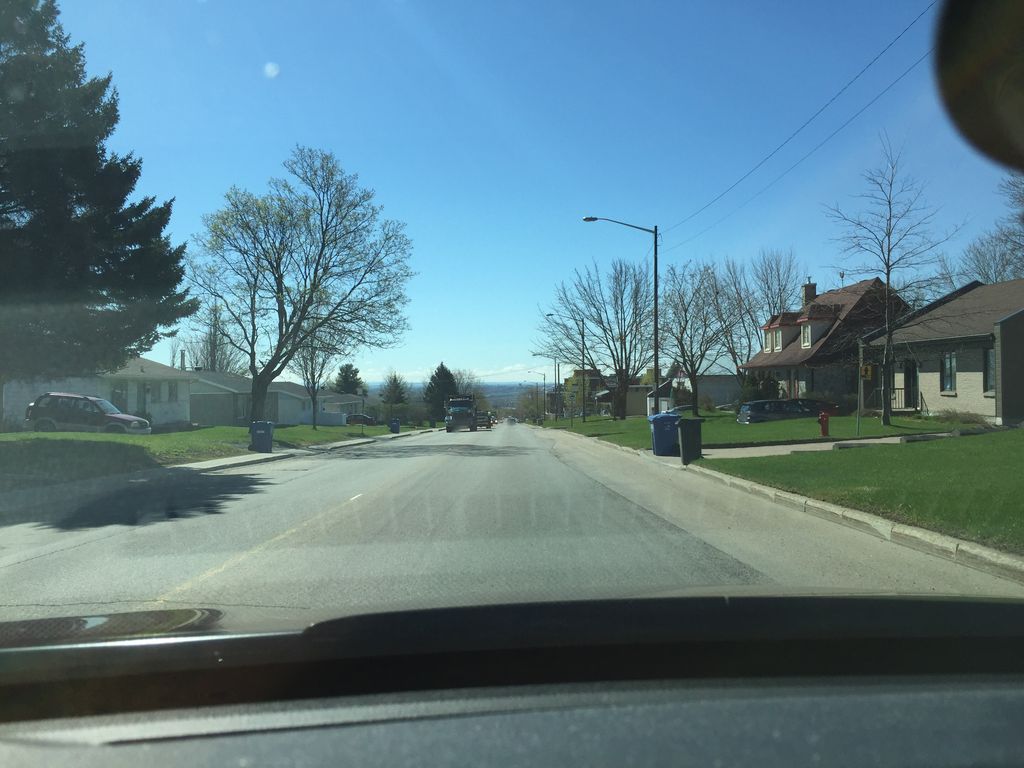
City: quebec_city